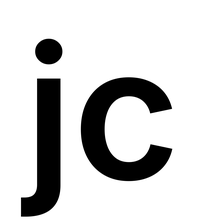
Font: Inter_SemiBold